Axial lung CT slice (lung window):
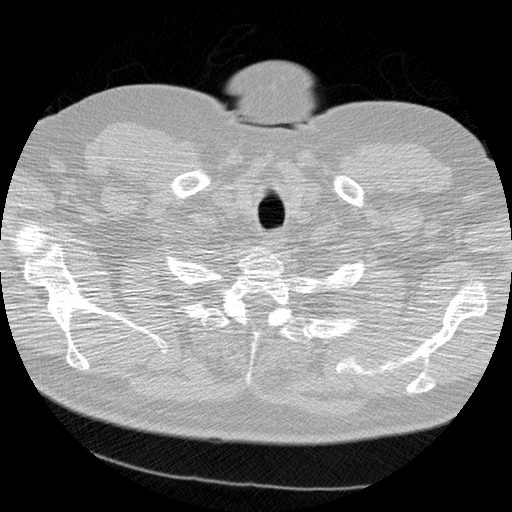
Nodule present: no